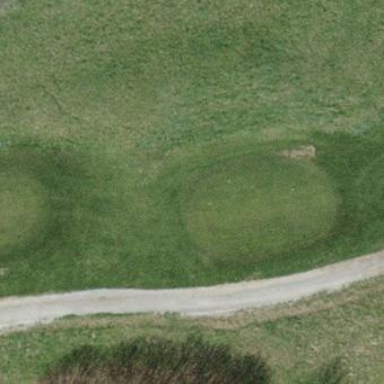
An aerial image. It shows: Grass area designated as golf tee.